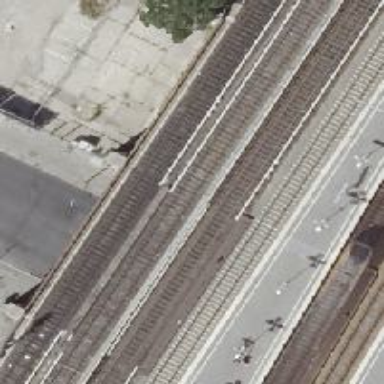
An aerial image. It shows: Viaduct bridge for light rail electrified railway.